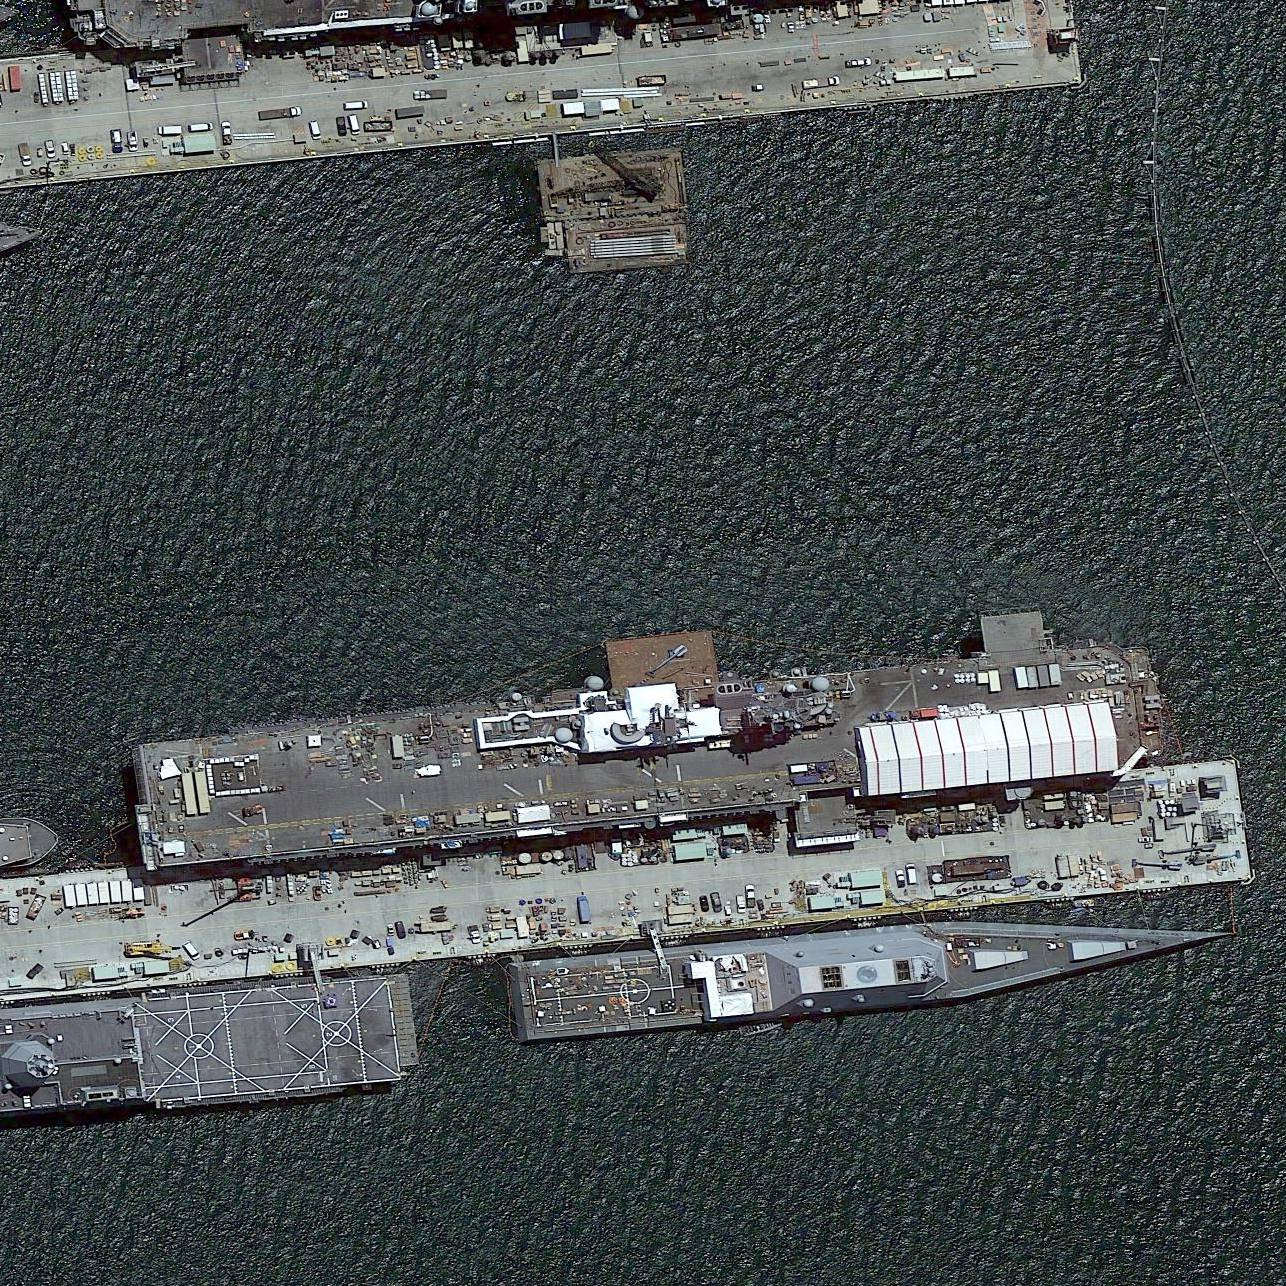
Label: assault